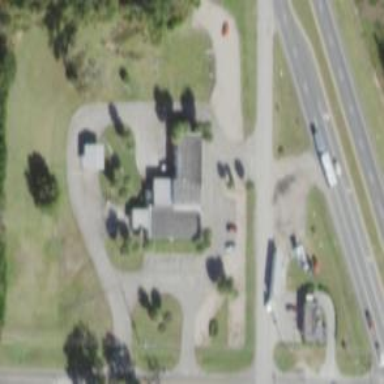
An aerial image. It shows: Car rental facility.